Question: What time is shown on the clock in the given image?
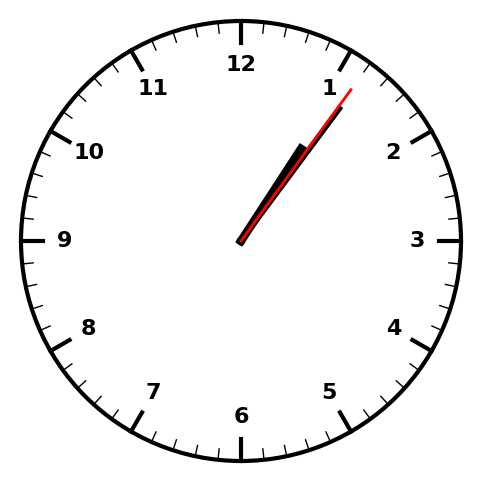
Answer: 01:06:06